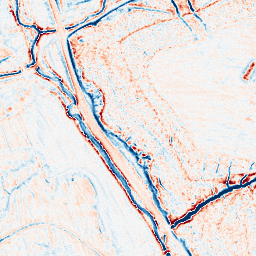
Category: edge_preserving
Decomposition family: anisotropic_diffusion
Decomposition parameters: iterations: 10
kappa: 30
gamma: 0.2
Upsampling method: bspline
Upsampling parameters: scale: 2
Upsampling scale: 2